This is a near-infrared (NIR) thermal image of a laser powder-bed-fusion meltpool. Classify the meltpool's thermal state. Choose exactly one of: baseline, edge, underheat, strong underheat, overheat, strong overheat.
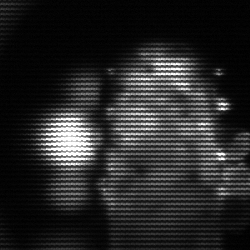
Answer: strong underheat